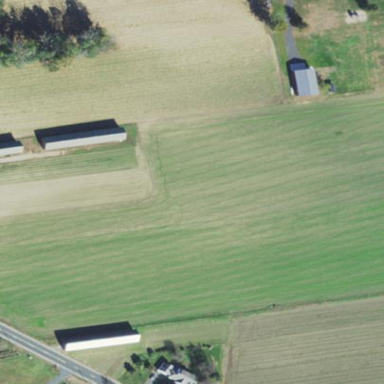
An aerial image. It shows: Farmland with agricultural activities.